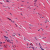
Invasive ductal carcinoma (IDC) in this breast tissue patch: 0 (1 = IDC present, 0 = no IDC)